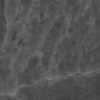
Label: not_dusty